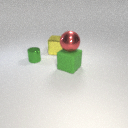
large green rubber cube to the right of small green metal cylinder